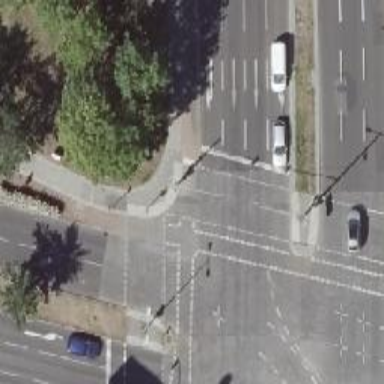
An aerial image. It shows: Cycleway with asphalt surface. There is crossing with traffic signals for cyclists.